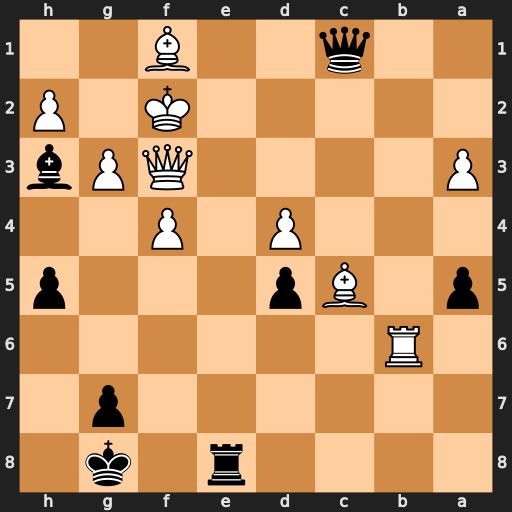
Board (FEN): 4r1k1/6p1/1R6/p1Bp3p/3P1P2/P4QPb/5K1P/2q2B2
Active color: b
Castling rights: -
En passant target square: -
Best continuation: Qxf1#